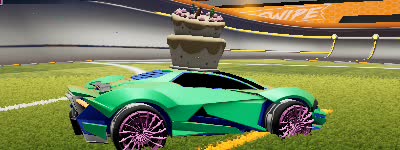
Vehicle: werewolf